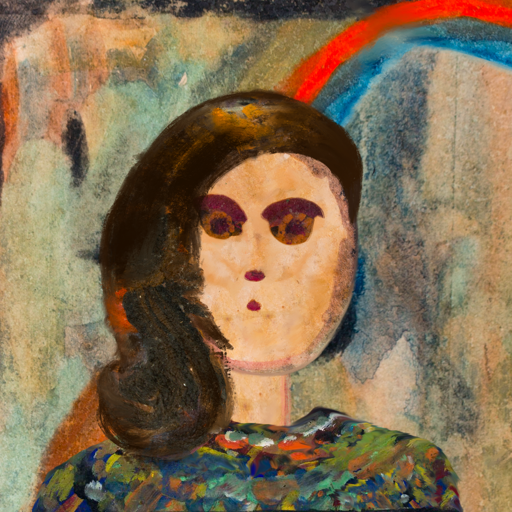
Background: Childish, Head And Neck Front: Childish, Face Front: Doll, Bust: An_Impression, Hair Front: Gypsy_Queen, Head Accessory: Blank, Second Necklace: Blank, Necklace: Blank, Baby: Blank